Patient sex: M
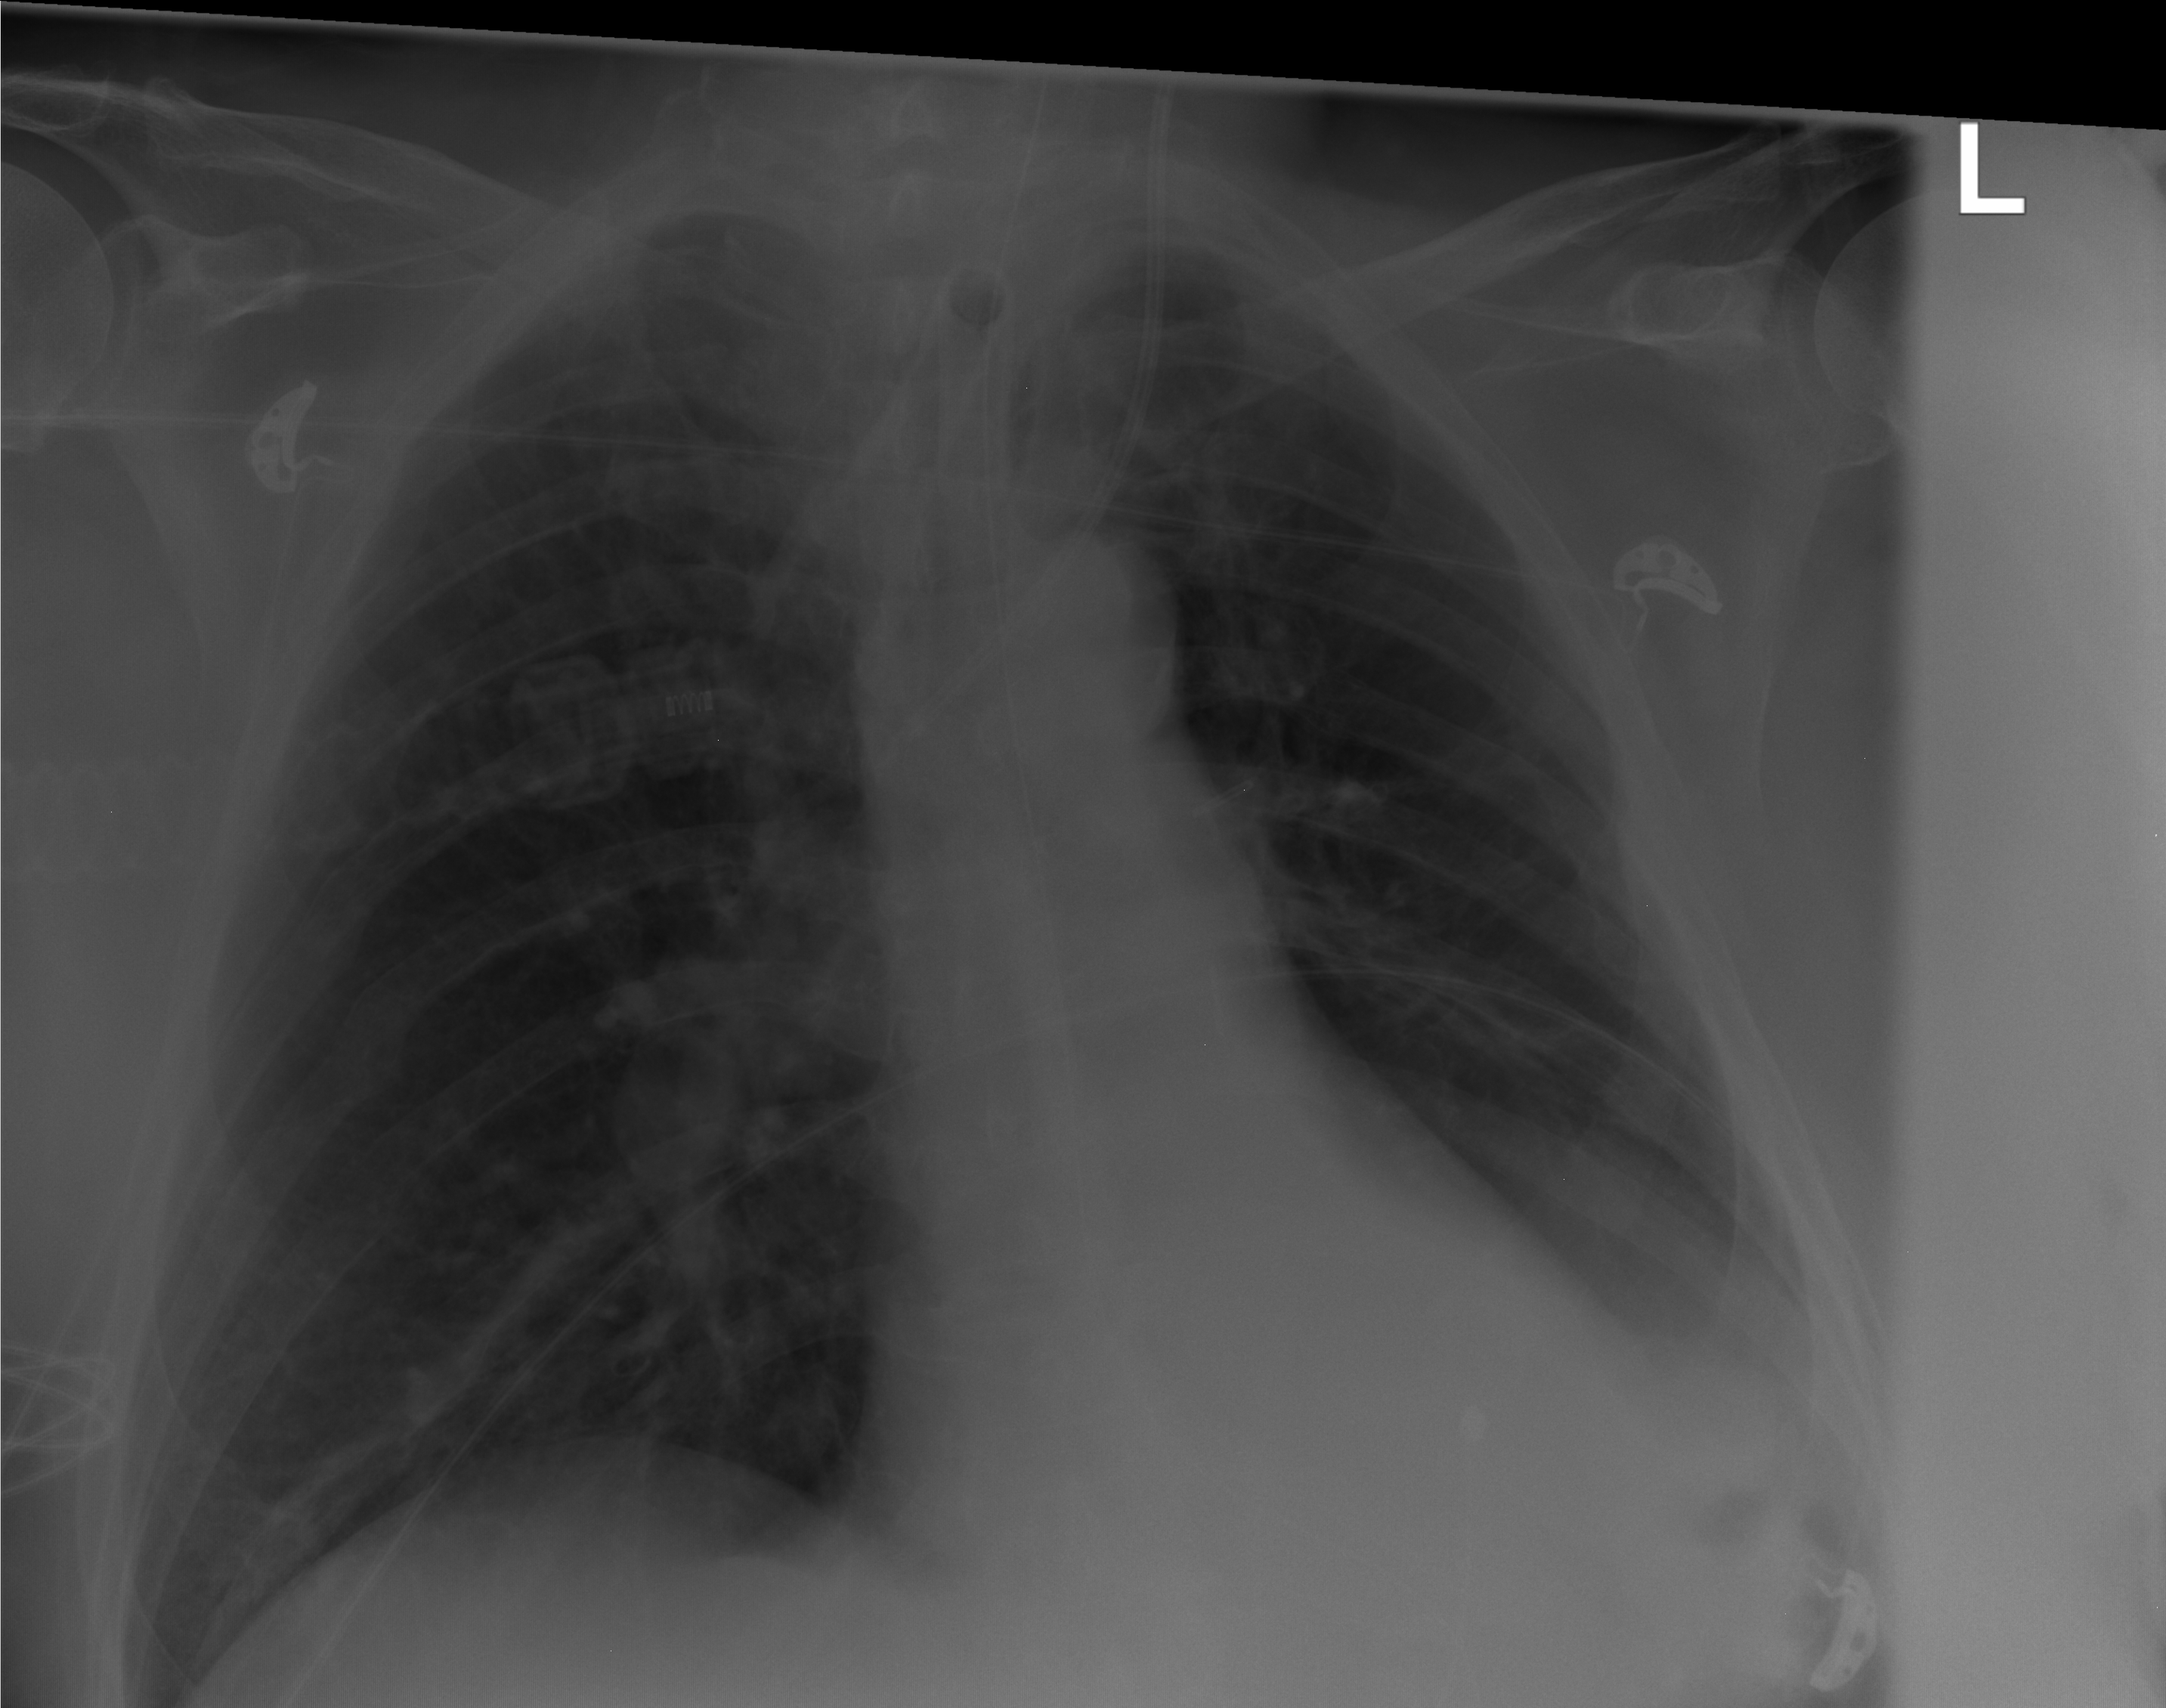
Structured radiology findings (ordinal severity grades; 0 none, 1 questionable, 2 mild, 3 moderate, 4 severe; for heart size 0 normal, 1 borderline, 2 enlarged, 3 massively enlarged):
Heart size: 0
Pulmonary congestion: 1
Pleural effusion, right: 0
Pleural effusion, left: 2
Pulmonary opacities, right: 0
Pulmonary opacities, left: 0
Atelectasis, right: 0
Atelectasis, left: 2